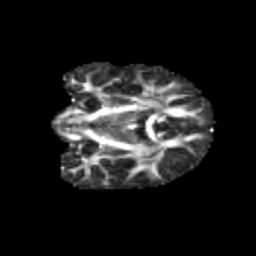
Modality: FA
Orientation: coronal
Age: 11
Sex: female
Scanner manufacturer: siemens
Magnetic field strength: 3 T
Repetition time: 3.8 s
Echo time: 0.07 s